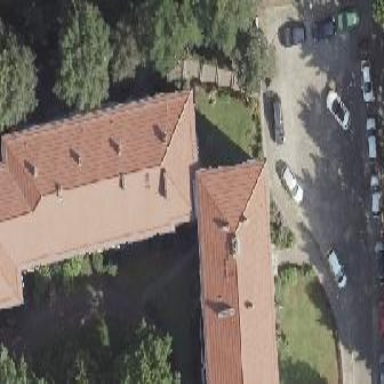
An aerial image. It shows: Building with hipped roof.